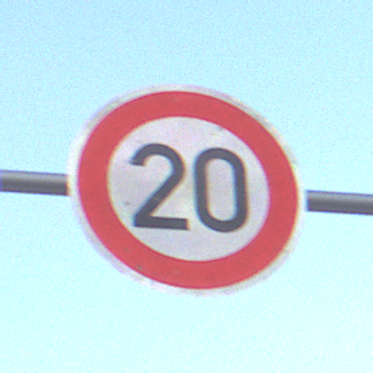
Verkehrszeichen: Geschwindigkeit20
Umgebung: Outdoor, Nature
Tageszeit: SunriseSunset
Wetter: PartlyCloudy
Licht: Natural
Jahreszeit: NotSpecified
Kontrast: LowContrast